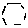
Label: hexagon